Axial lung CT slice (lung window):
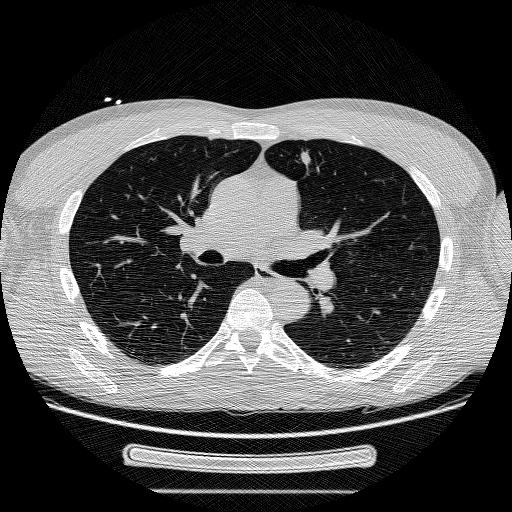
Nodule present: yes
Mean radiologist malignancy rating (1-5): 4.333